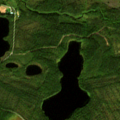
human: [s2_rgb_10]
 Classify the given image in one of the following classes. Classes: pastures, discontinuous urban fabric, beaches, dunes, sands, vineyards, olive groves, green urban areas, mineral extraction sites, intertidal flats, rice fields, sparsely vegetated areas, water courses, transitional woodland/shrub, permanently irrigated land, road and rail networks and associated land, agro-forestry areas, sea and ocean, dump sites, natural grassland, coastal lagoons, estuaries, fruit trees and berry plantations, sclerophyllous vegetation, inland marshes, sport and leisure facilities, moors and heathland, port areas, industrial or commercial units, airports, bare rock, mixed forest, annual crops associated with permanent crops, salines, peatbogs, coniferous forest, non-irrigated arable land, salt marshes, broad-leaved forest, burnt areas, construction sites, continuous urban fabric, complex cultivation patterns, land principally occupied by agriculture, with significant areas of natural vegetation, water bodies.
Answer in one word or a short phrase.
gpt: coniferous forest, mixed forest, transitional woodland/shrub, water bodies